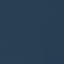
Label: SeaLake